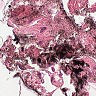
Metastatic tissue present: no